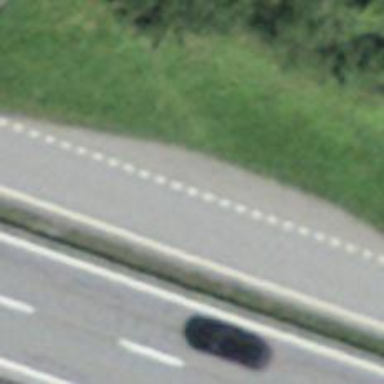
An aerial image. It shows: Asphalt cycleway.